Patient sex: M
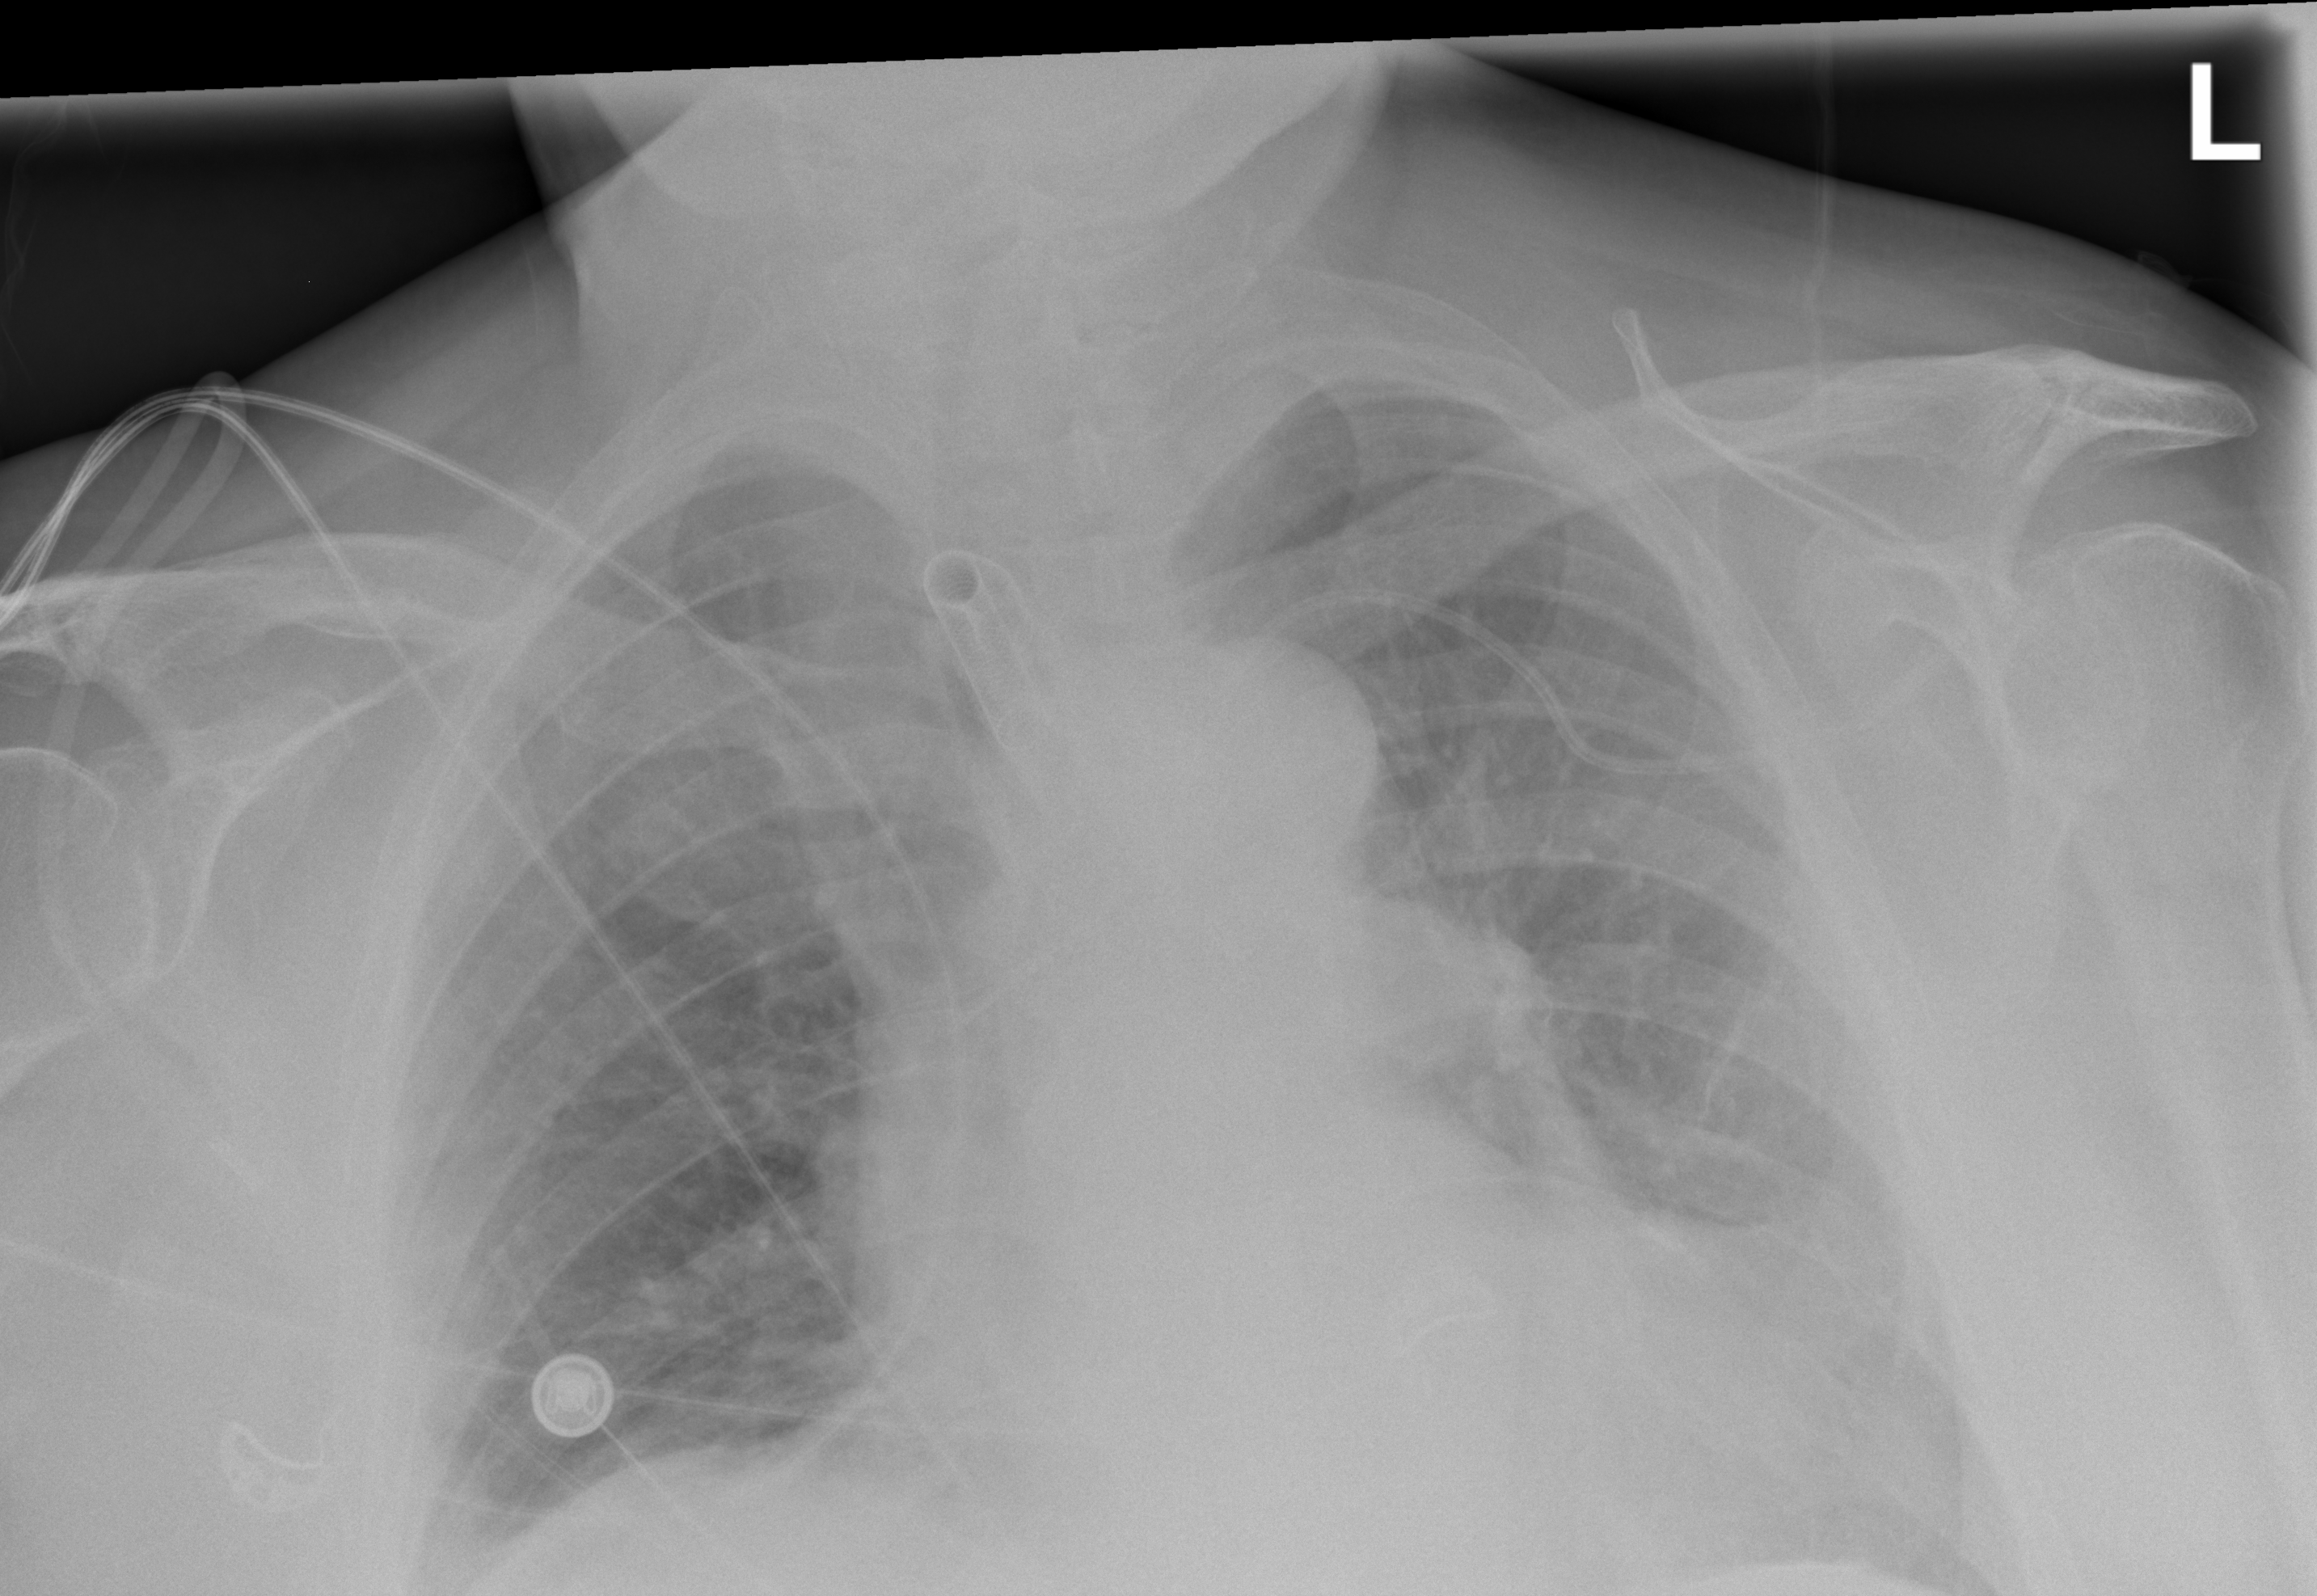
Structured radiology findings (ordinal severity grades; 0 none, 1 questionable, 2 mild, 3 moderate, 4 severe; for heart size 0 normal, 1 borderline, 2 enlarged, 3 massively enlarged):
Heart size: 1
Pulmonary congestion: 2
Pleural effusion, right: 2
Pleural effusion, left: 3
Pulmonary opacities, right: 0
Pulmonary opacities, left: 0
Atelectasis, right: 2
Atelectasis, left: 2